Question: I'm struggling with a simple scenario: I would like to retrieve my account from Active Directory using the username and password which I use to log into my computer.
My first issue was that I was receiving a referral from the server when attempting to call UserPrincipal.FindByIdentity. I thought that this was a bit weird, given the fact that PrincipalContext.ValidateCredentials was working fine, but it turns out that my DC path was incorrect.
I wasn't sure how to properly craft my OU/DC string. As such, I found <URL>
which helpful provided the following bit of code:
'''
private static string GetDomainControllerString()
{
string pdc;
using (var context = new PrincipalContext(ContextType.Domain))
{
string server = context.ConnectedServer; // "pdc.examle.com"
string[] splitted = server.Split('.'); // { "pdc", "example", "com" }
IEnumerable<string> formatted = splitted.Select(s => String.Format("DC={0}", s));// { "DC=pdc", "DC=example", "DC=com" }
string joined = String.Join(",", formatted); // "DC=pdc,DC=example,DC=com"
// or just in one string
pdc = String.Join(",", context.ConnectedServer.Split('.').Select(s => String.Format("DC={0}", s)));
}
return pdc;
}
'''
After using this code to properly generate my DC string, my error message changed. Now, I am receiving the error "There is no such object on the server." I suspect the issue is either with my OU or how I am calling FindByIdentity.
Here is the location of my user account which I am trying to retrieve:

And here is how I am attempting to access said user:
'''
private static void Main(string[] args)
{
const string Domain = "SLO1.Foo.Bar.biz";
const string DefaultOU = "OU=Users,DC=SLO1,DC=Foo,DC=Bar,DC=biz";
const string username = @"sanderso";
const string password = "**********";
var principalContext = new PrincipalContext(ContextType.Domain, Domain, DefaultOU, ContextOptions.Negotiate, username, password);
bool areCredentialsValid = principalContext.ValidateCredentials(username, password, ContextOptions.Negotiate);
if (areCredentialsValid)
{
UserPrincipal userPrincipal = UserPrincipal.FindByIdentity(principalContext, username);
}
}
'''
I have also tried calling:
'''
UserPrincipal.FindByIdentity(principalContext, IdentityType.Name, "Sean Anderson");
UserPrincipal.FindByIdentity(principalContext, "Sean Anderson");
'''
these were equally unsuccessful.
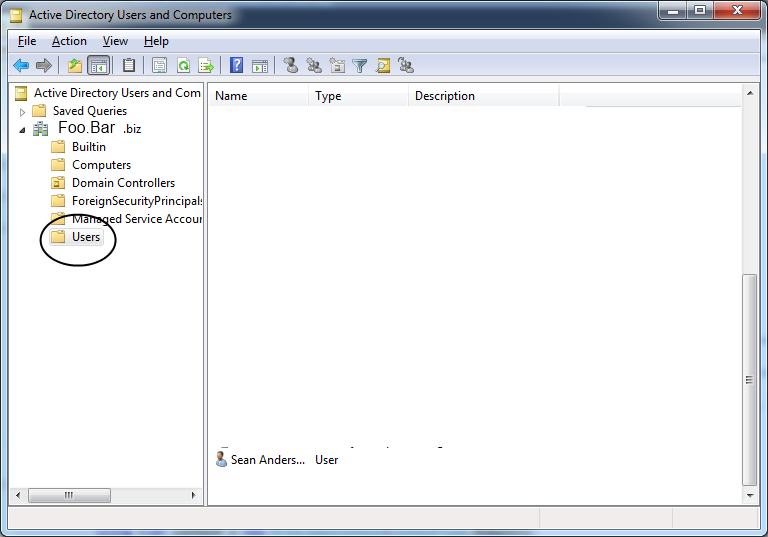
Answer: This Code should work for you Sean
I work on AD for BOA currently and use this many times..
'''
public bool UserExists(string username)
{
// create your domain context
PrincipalContext domain = new PrincipalContext(ContextType.Domain);
// find the user
UserPrincipal foundUser = UserPrincipal.FindByIdentity(domain, IdentityType.Name, username);
return foundUser != null;
}
'''
from MSDN what each parameter is see the list below
Parameters
'''
context
Type: System.DirectoryServices.AccountManagement.PrincipalContext
The PrincipalContex that specifies the server or domain against which operations are performed.
identityType
Type: System.DirectoryServices.AccountManagement.IdentityType
A IdentityType enumeration value that specifies the format of the identityValue parameter.
identityValue
Type: System.String
The identity of the user principal. This parameter can be any format that is contained in the IdentityType enumeration.
Return Value
Type: System.DirectoryServices.AccountManagement.UserPrincipal
A UserPrincipal object that matches the specified identity value and type, or null if no matches are found.
'''
<URL>